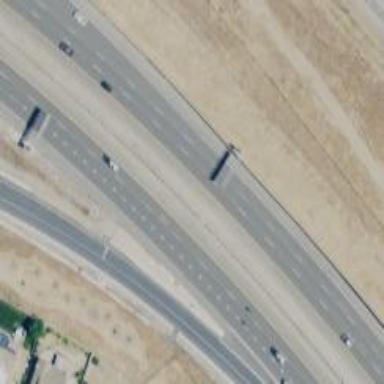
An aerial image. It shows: View of motorway.